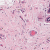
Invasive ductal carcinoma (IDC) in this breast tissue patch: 0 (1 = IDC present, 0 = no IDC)